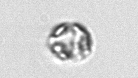
Label: Dinophyceae